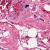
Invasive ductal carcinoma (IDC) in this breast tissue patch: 0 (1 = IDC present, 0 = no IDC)